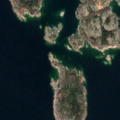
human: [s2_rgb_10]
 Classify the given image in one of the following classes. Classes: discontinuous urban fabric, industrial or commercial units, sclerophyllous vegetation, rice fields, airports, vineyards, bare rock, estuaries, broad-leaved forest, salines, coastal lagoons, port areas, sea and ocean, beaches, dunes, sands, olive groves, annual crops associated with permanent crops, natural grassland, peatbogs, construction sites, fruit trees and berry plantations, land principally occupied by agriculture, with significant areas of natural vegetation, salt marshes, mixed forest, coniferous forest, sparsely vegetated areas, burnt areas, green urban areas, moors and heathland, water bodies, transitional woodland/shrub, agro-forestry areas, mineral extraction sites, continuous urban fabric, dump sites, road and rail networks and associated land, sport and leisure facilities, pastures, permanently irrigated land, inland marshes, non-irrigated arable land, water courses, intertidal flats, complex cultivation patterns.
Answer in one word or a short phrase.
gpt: mixed forest, sea and ocean